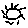
Label: sun